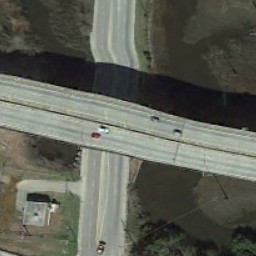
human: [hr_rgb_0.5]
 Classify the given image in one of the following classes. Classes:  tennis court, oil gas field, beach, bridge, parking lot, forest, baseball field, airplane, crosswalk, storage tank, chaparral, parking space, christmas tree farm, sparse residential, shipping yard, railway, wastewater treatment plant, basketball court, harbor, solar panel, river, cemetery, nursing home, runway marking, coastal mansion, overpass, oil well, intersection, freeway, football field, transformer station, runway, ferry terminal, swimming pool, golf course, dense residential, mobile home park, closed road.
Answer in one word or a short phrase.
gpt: overpass